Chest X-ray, AP view. Patient: 49 years old, sex M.
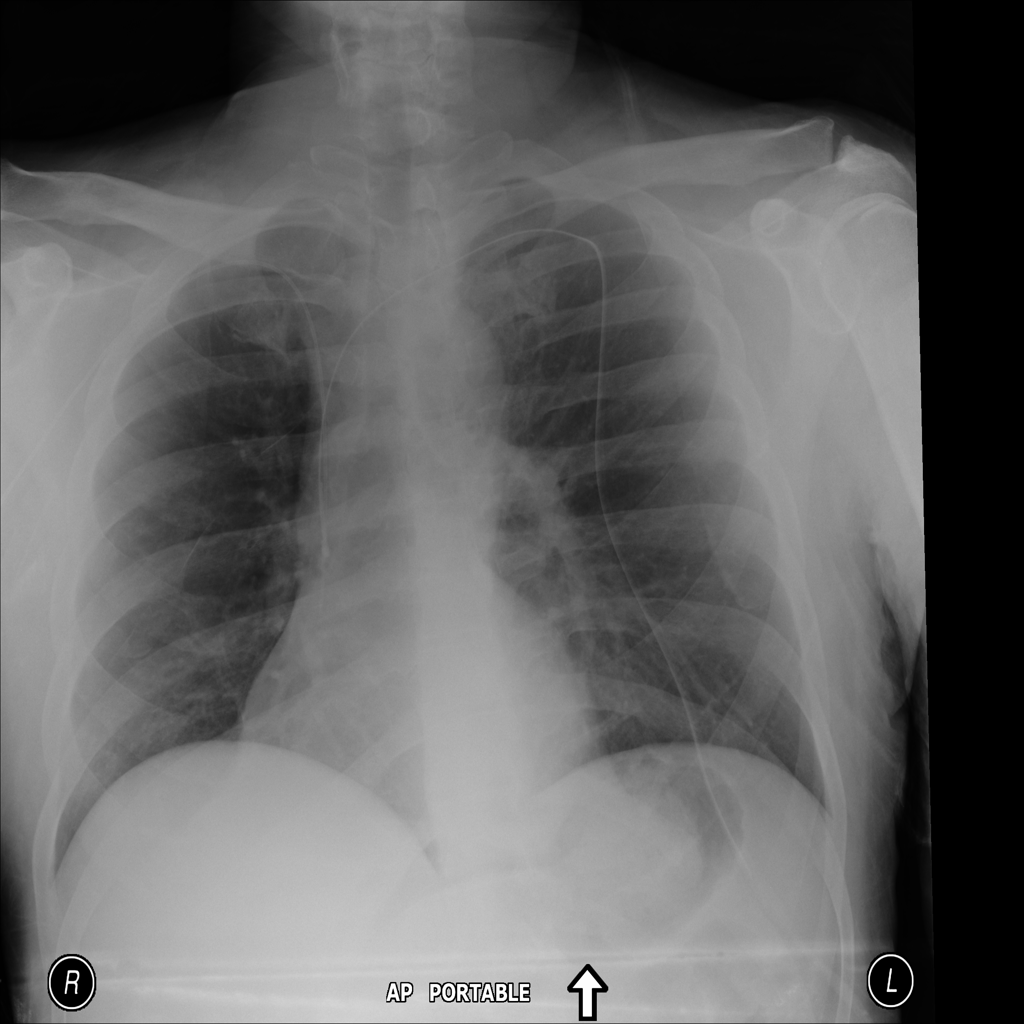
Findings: No Finding